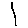
Label: line